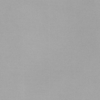
Label: dusty